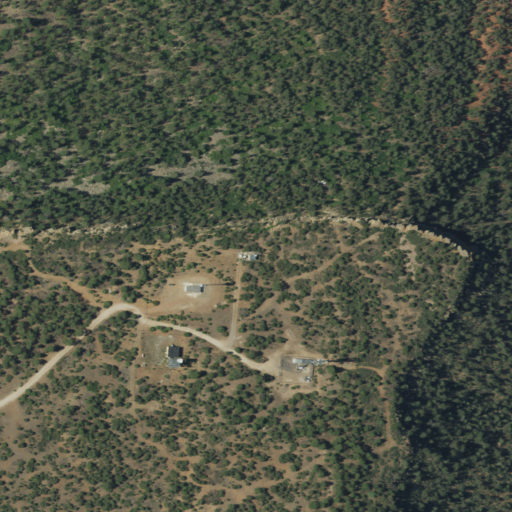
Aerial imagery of mountain in New Mexico named Punta Pajarita containing evergreen forest, shrub, and open development